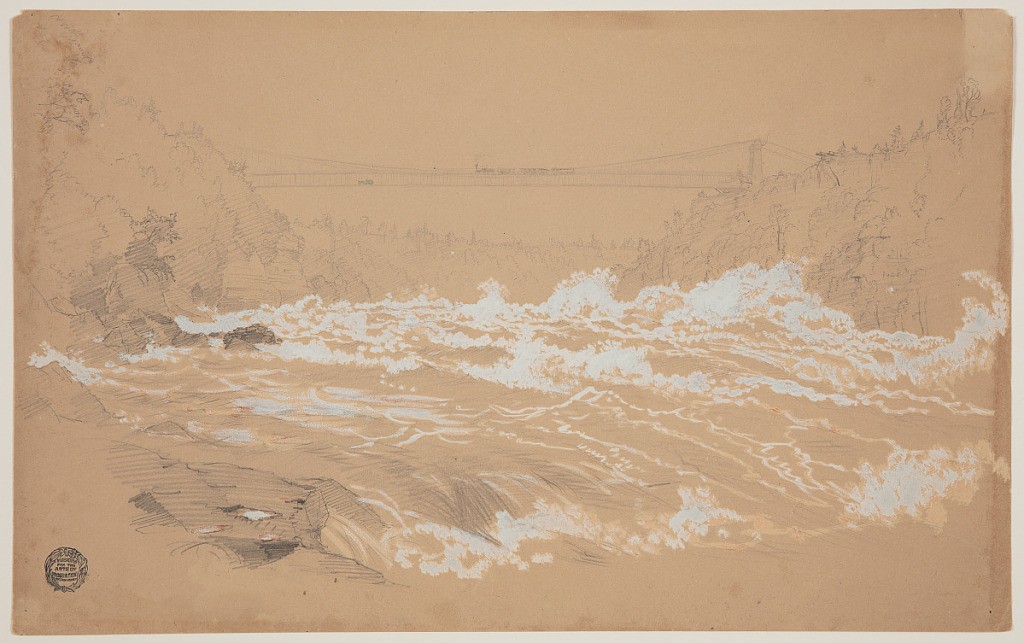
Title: The Gorge of the Niagara River, New York
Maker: Frederic Edwin Church, American, 1826–1900
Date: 1856 or 1858
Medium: Graphite and oxidizing white gouache on tan wove paper
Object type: Drawing
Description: Landscape sketch showing a view of the Gorge of the Niagara River and the Suspension Bridge, as seem looking upstream from a position north of the Bridge. The river's frothing waters churn violently as they are bottlen-necked by the steep, rocky walls of the gorge--visible flanking the water at left and right. The turbulent surf kicks up specks of foam, articulated in white gouache. Visible in the middle distance at center, a suspension bridge (commonly known simply as "The Suspension Bridge") traverses the span of the gorge, as a train, spewing exhaust, travels leftward on the upper level of the bridge, while a horse-drawn carriage is included on the lower level. One pair of the bridge's towers are shown perched atop the gorge's cliffs at right. In the background, the steep, wooded bank of the Niagara River is visible.